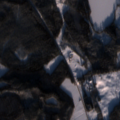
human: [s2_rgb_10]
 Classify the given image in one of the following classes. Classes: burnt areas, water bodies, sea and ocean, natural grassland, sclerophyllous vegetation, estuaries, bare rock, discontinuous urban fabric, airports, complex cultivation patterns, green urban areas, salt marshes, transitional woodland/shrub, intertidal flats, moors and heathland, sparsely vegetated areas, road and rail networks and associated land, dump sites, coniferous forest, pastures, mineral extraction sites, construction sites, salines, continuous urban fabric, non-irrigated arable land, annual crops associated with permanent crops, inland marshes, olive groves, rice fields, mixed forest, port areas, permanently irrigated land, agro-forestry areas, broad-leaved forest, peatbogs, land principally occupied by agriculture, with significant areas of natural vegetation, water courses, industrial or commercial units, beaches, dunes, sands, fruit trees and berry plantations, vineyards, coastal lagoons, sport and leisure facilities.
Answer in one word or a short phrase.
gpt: land principally occupied by agriculture, with significant areas of natural vegetation, broad-leaved forest, coniferous forest, mixed forest